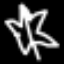
Label: leaf